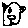
Label: cat